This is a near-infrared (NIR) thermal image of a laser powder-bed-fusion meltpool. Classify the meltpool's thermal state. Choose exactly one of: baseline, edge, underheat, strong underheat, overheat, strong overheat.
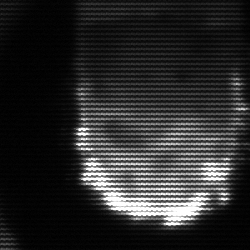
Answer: baseline